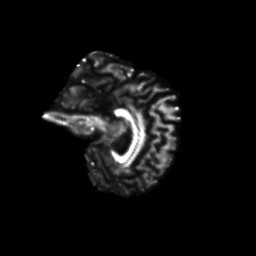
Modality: FA
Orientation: sagittal
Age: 59
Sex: female
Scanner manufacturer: siemens
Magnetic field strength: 3 T
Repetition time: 8.6 s
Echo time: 0.095 s